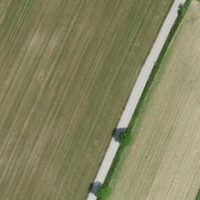
EUNIS habitat code: 52
Species observed at this site:
Corvus corone
Larus michahellis
Alauda arvensis
Emberiza citrinella
Milvus milvus
Passer domesticus
Saxicola rubicola
Buteo buteo
Falco tinnunculus